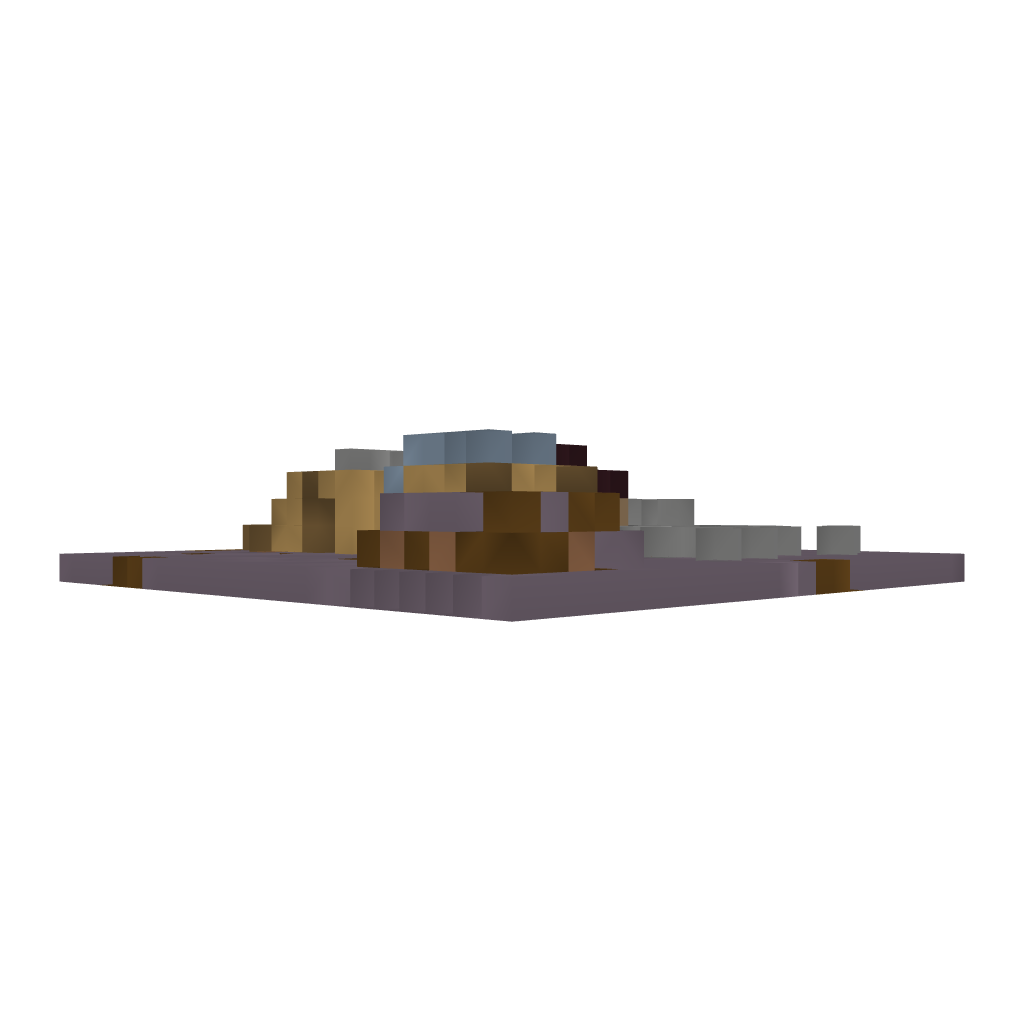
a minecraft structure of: Zombie Village